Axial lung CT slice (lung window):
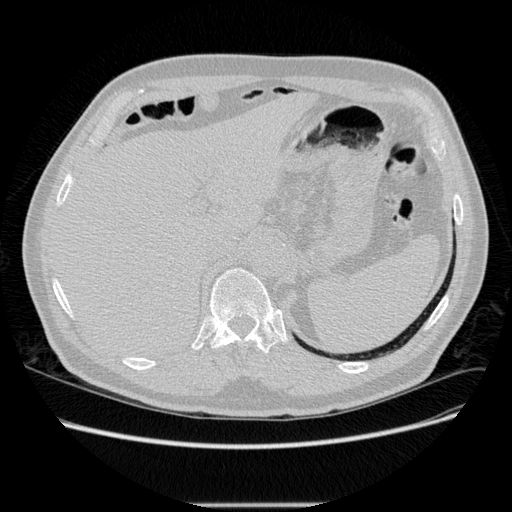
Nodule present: no